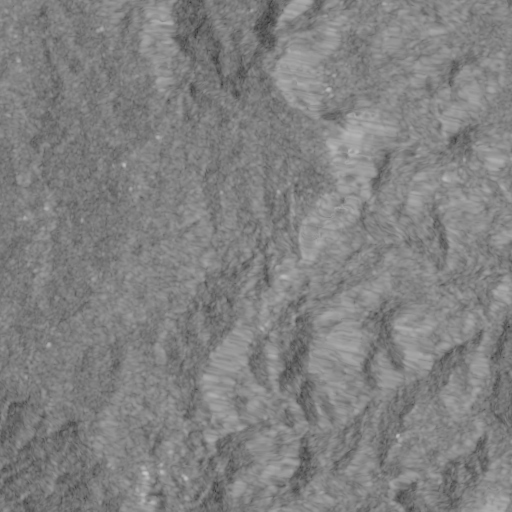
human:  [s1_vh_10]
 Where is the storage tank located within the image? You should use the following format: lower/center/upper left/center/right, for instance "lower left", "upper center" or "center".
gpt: The storage tank is located in the lower left of the image.
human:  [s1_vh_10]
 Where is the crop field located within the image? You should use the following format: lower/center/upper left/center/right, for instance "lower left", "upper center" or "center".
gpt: There is no crop field in the image.

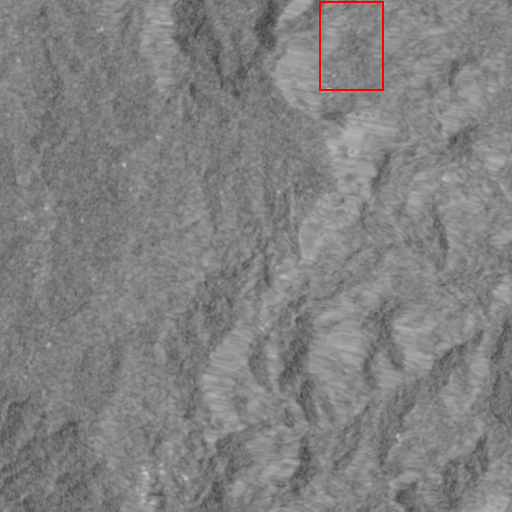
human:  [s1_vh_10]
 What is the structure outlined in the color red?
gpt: The structure outlined in red is a crop field.
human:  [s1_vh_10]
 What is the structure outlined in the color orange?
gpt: There is no orange outline.